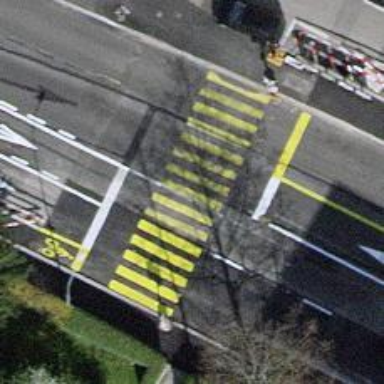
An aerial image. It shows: Road crossing with traffic signals and island.